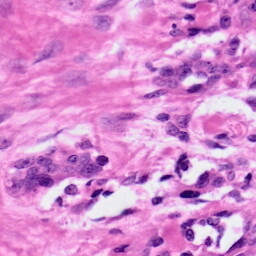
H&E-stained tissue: Ovarian